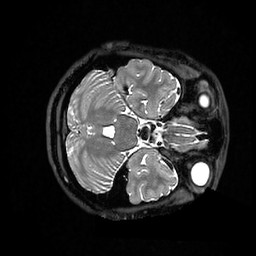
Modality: T2w
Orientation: axial
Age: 23
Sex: female
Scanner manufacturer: ge
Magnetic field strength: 3 T
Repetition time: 3.202 s
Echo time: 0.06636 s